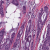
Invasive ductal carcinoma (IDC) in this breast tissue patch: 1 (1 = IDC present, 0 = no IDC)